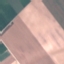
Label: AnnualCrop